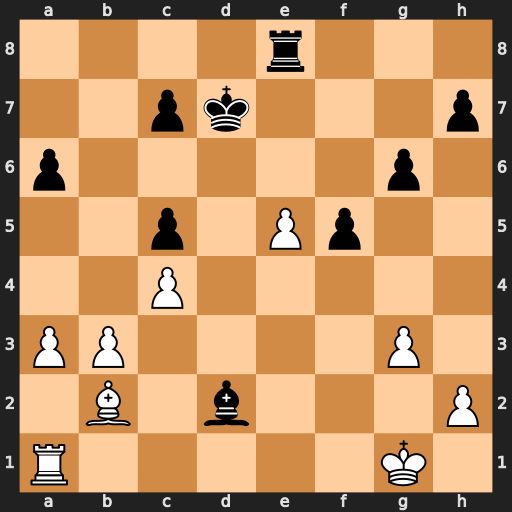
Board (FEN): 4r3/2pk3p/p5p1/2p1Pp2/2P5/PP4P1/1B1b3P/R5K1
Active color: w
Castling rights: -
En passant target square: -
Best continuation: Rd1 Ke6 Rxd2